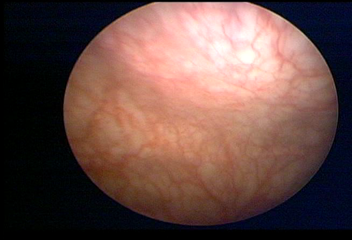
Modality: WLC
Class: Normal mucosa
Bladder cancer association: No